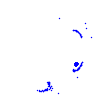
Particle: electron